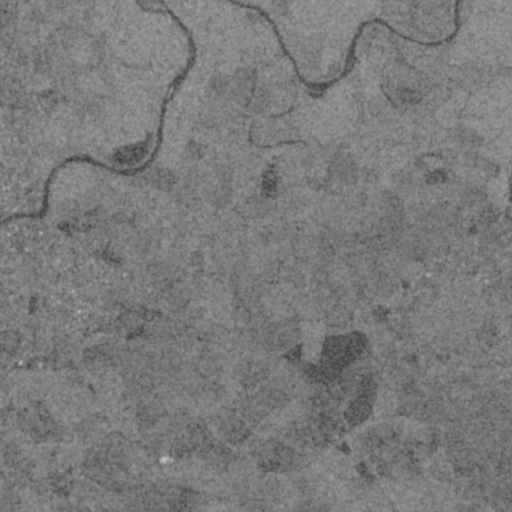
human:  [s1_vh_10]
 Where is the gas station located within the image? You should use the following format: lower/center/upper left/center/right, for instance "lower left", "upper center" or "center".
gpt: The gas station is located in the center left of the image.
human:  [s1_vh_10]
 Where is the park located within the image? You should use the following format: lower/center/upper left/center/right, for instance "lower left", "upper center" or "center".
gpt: The park is located in the upper left of the image.
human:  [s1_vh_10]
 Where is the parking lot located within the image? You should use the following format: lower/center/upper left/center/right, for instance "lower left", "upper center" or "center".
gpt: The parking lot is located in the center left of the image.
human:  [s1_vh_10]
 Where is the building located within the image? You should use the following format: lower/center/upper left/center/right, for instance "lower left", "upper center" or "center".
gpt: There is no building in the image.

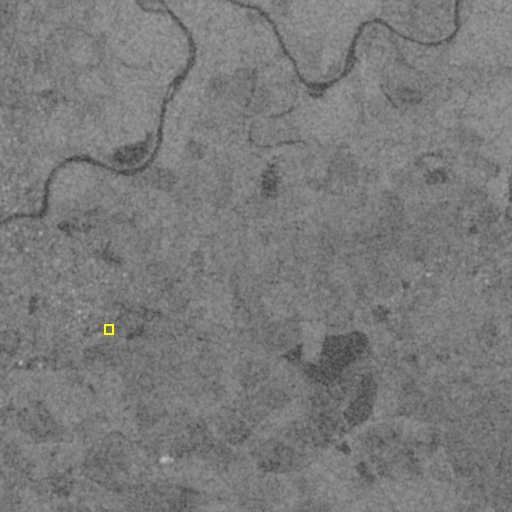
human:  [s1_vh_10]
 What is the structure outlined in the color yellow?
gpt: The structure outlined in yellow is a park.
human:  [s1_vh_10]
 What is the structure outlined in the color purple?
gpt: There is no purple outline.